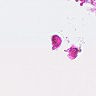
Metastatic tissue present: no